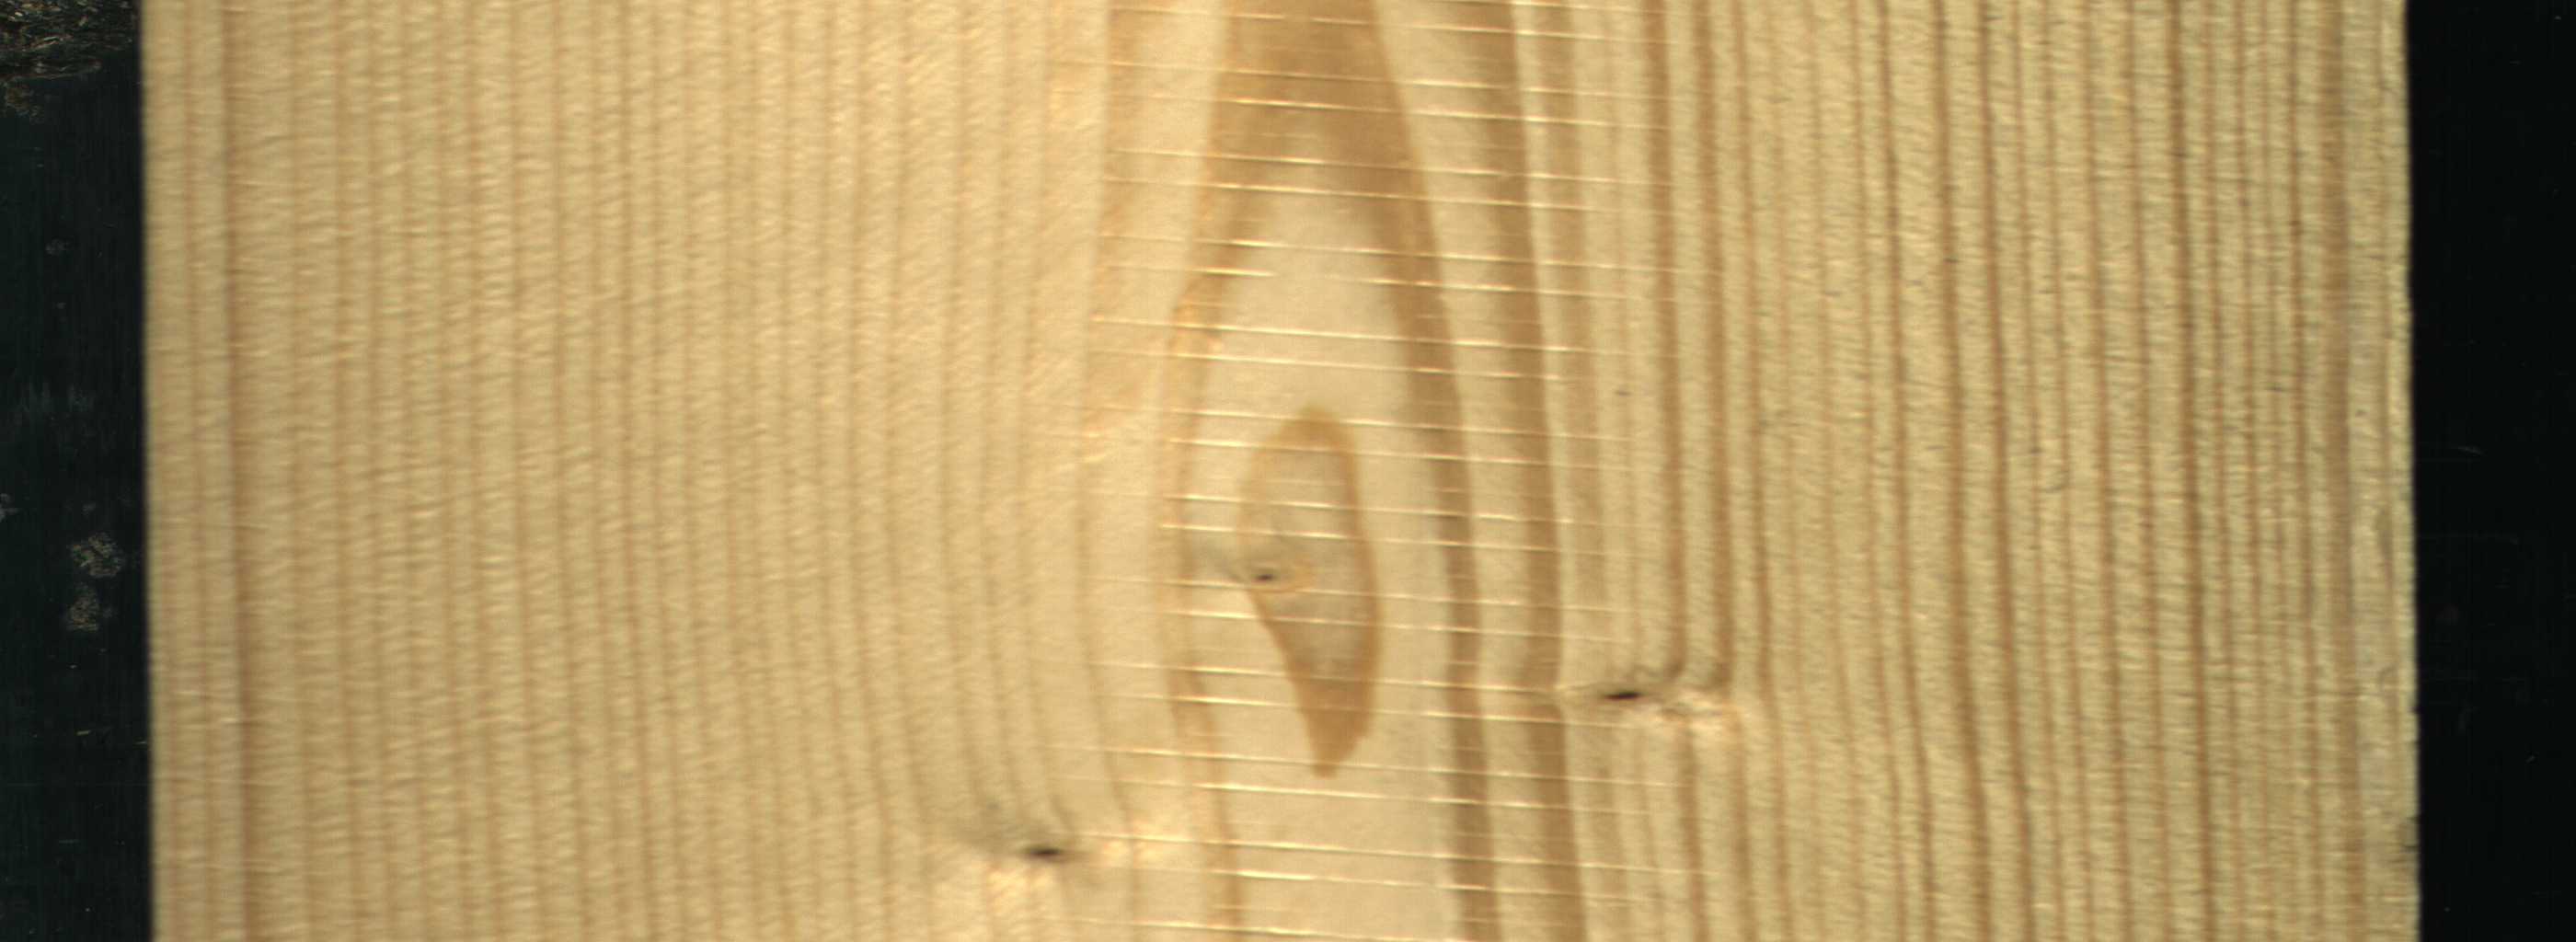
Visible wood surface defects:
Live_Knot
Live_Knot